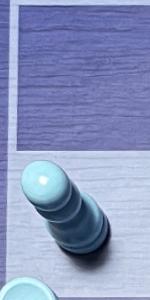
Label: Pawn_White